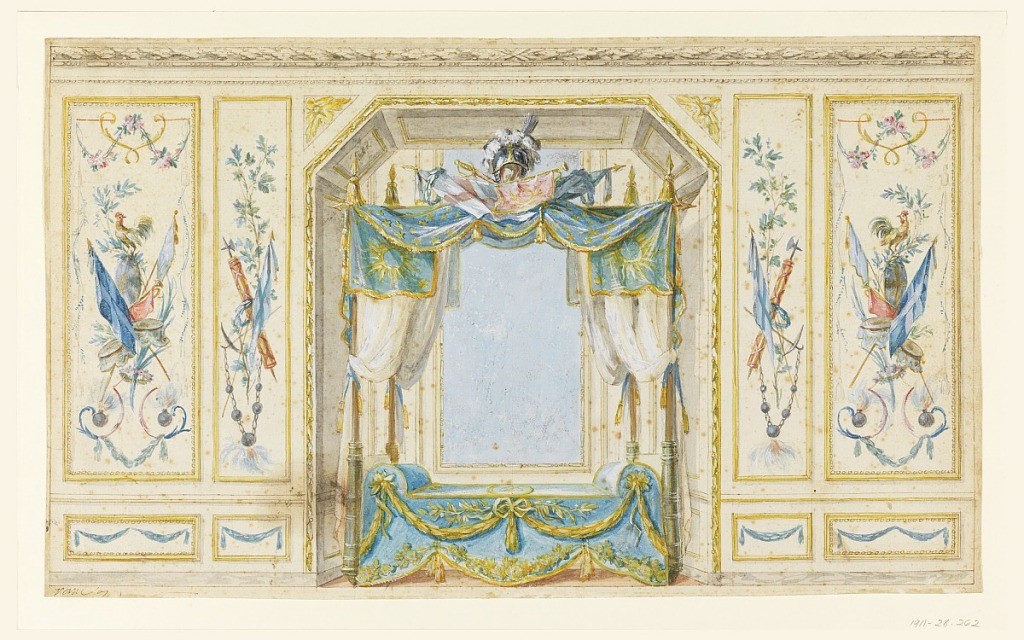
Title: Elevation of the Wall of a Bedroom with Alcove
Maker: Pierre Ranson, French, 1736–1786
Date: ca. 1780
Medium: Pen and brown ink, brush and gouache, black wash, graphite on white heightening on paper
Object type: Drawing
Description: Interior wall decoration with alcove for a painting. Wall decorated with panels of French symbols, such as banners, rooster, drums, fasces and pickaxe. These panels flank central niche/alcove which is decorated with drapery in blue and gold, topped with banners, a helmet and sword.